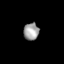
Tissue: skin
Cell type: Fibroblasts
Senescence score: 0.7167
Nuclear area (px): 257
Mean DAPI intensity: 159.004